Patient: sex M, age 49
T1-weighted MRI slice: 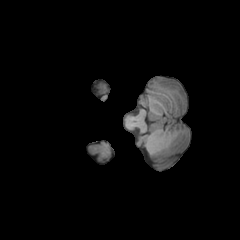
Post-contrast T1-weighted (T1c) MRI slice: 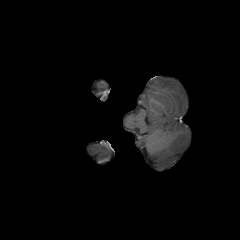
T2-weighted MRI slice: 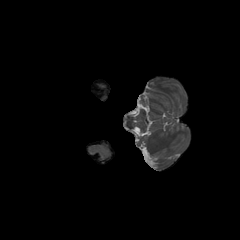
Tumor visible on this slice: yes
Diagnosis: Glioblastoma, IDH-wildtype
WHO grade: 4